Question: I have two sets of images. In one set, the background and foreground differs significantly in color (either background is dark and foreground is light or vice versa). What would be some useful features for distinguishing between these types of images?
I started with histograms of colors (I am concatenating R/G/B histograms with 8 bins into a 24-dimensional feature vector), but can that be improved? What about using other color spaces?
Here's an example.

The green rectangle shows a region where the colors do not vary much. The magenta rectangle shows a region where they do. I would like to separate these two regions. What I am doing now is calculating the histograms of color channels over these regions and concatenating them.
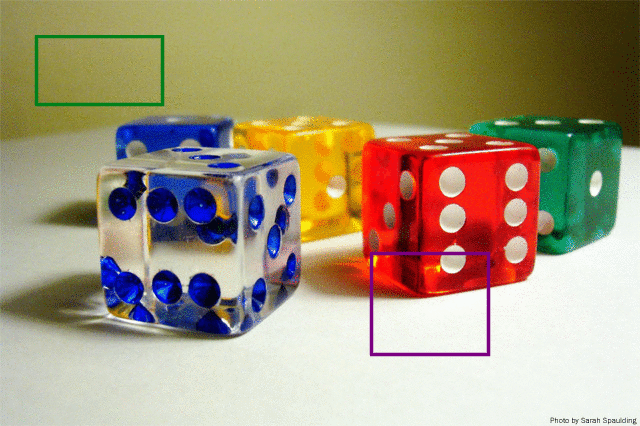
Answer: If you are looking for regions where colours vary, I would suggest averaging colours and subtracting each pixel from the avergae of the pixels in its vicinity. Where the image is homogeneous, the difference between a pixel and the average of its local area will tend to zero - i.e. black.
Here I have done a Gaussian blur with a 5 pixel radius and then differenced relative to the original image, i.e. subtracted the blurred image from the original.

I can achieve a similar result using ImageMagick like this, but in greyscale:
'''
convert VBHC1.png -colorspace gray \( +clone -blur 0x6 \) -compose difference -composite out.jpg
'''

Or maybe an edge detector, such as Canny would tell you if you are in your desired area or not. I made this with ImageMagick using
'''
convert VBHC1.png -canny 0x1+10%+20% out.jpg
'''